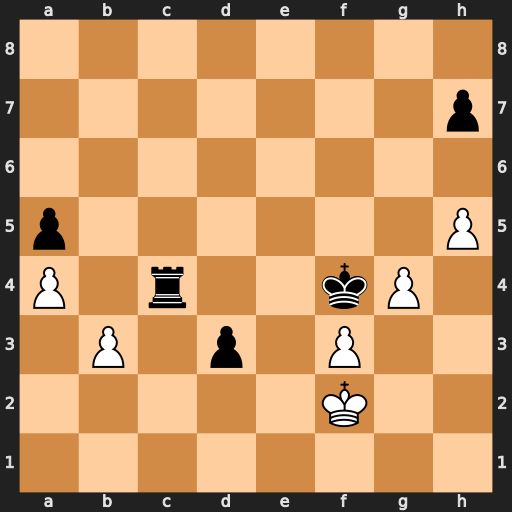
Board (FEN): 8/7p/8/p6P/P1r2kP1/1P1p1P2/5K2/8
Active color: w
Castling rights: -
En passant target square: -
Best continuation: bxc4 d2 Ke2 d1=Q+ Kxd1